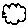
Label: cloud